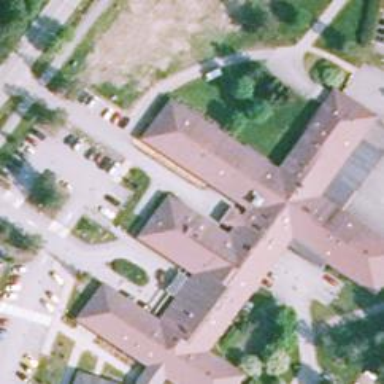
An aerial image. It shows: Hospital.